Question: I have a form with 'input' and 'select' fields all at 'height:32px'.
Firefox aligns the text to the top while all the other browsers align center.
I would like to align the text to center, but seem to be having problems.
Any suggestions please? <URL>

'''
<select id="month" class="" name="month">
<option value="1">February</option>
<option value="2">March</option>
<option value="3">April</option>
<option value="4">May</option>
<option value="5">June</option>
<option value="6">July</option>
<option value="7">August</option>
<option value="8">September</option>
<option selected="" value="9">October</option>
<option value="10">November</option>
<option value="11">December</option>
<option value="12">undefined</option>
</select>
<input type="text" value='some text' />
'''
: 'line-height' didnt seem to do anything
'''
#month, input {height:32px; line-height:32px; vertical-align:middle;}
#month select{line-height:32px;}
'''
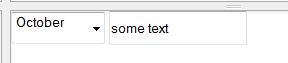
Answer: my solution is use padding, and some css hack
'''
#month{padding: 6px 0;}
'''
I tried it in jsfiddle, it works